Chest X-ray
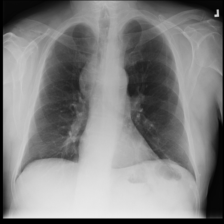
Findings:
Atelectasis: negative
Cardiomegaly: negative
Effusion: negative
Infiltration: negative
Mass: positive
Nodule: negative
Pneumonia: negative
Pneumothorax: negative
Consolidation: negative
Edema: negative
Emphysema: negative
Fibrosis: negative
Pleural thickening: negative
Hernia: negative